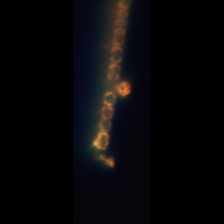
Taxon: Skeletonema
Group: Diatoms